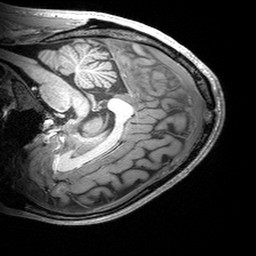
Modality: T1w
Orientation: sagittal
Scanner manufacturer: siemens
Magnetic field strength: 3 T
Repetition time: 2.53 s
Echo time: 0.00299 s